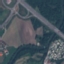
Label: Highway